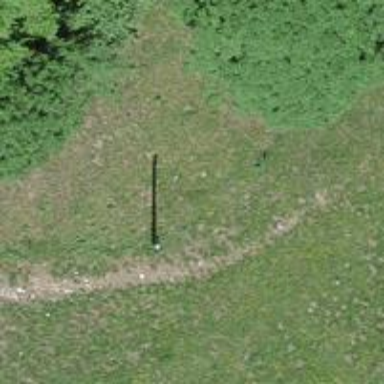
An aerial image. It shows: Power pole.